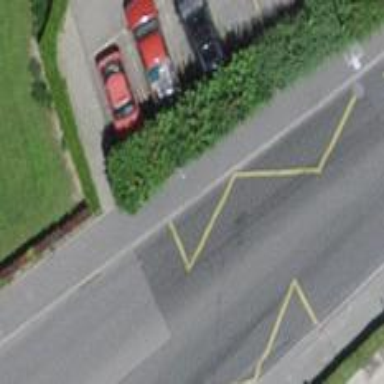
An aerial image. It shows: Bus stop with platform for public transport.